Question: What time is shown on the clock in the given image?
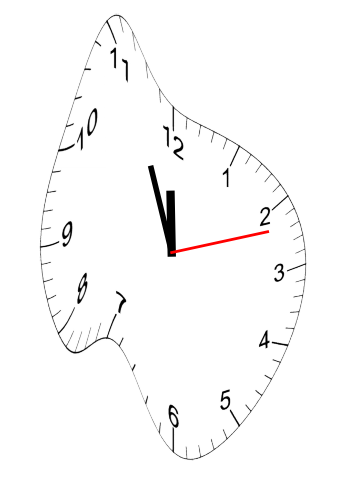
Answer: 11:56:12